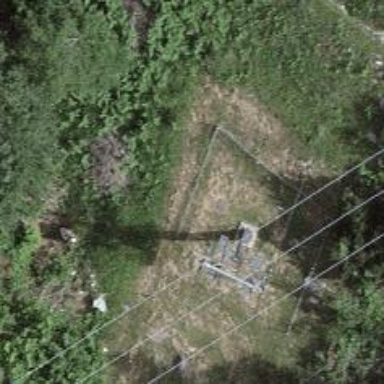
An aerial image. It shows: Pylon used for aerialway.